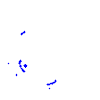
Particle: kaon